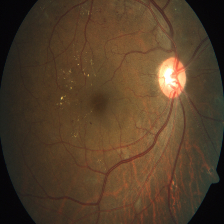
Diabetic retinopathy grade: Severe